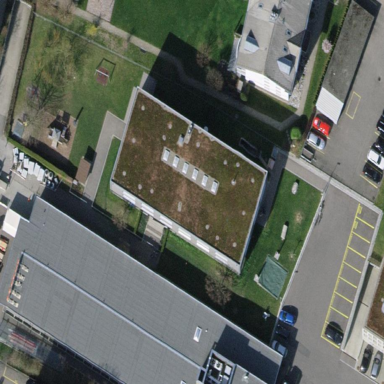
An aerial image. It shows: Kindergarten.